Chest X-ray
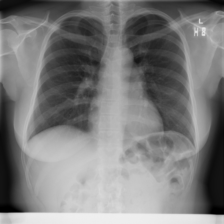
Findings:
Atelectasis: negative
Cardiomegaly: negative
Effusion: negative
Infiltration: negative
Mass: negative
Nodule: negative
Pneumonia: negative
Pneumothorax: negative
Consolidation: negative
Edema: negative
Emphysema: negative
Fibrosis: negative
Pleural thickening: negative
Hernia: negative